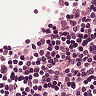
Metastatic tissue present: no